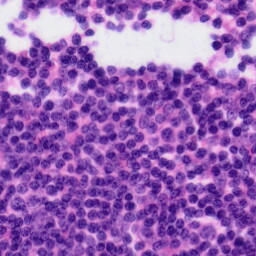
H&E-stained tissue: Tonsil